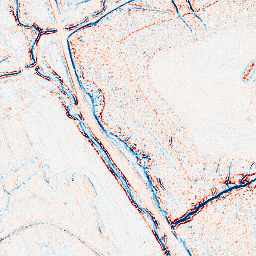
Category: edge_preserving
Decomposition family: bilateral
Decomposition parameters: d: 5
sigma_color: 50
sigma_space: 150
Upsampling method: bilinear
Upsampling parameters: scale: 4
Upsampling scale: 4